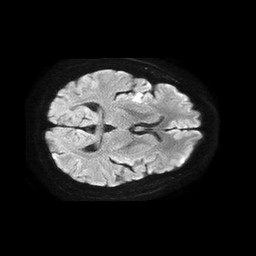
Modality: TRACE
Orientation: axial
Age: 58
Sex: female
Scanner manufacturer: philips
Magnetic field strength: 1.5 T
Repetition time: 4.6 s
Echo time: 0.09059 s